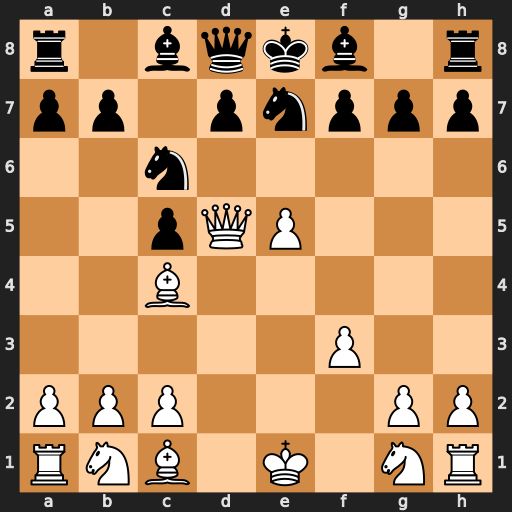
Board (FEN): r1bqkb1r/pp1pnppp/2n5/2pQP3/2B5/5P2/PPP3PP/RNB1K1NR
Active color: w
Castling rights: KQkq
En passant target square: -
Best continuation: Qxf7#